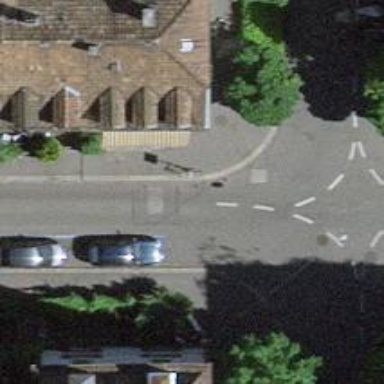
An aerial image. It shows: Unmarked road crossing.